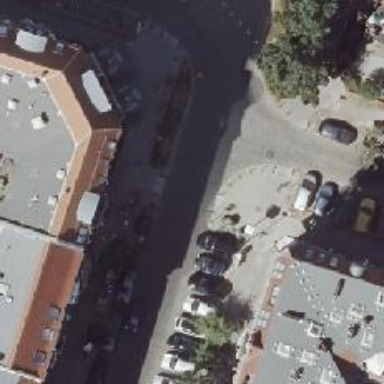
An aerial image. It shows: Unmarked crossing with kerb extension on both sides.